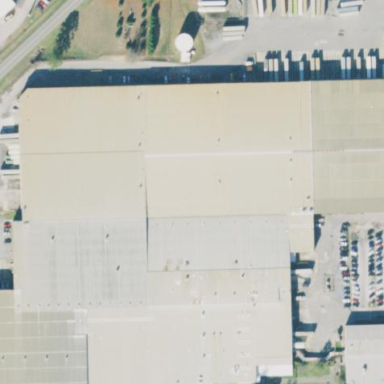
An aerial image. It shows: Industrial building.